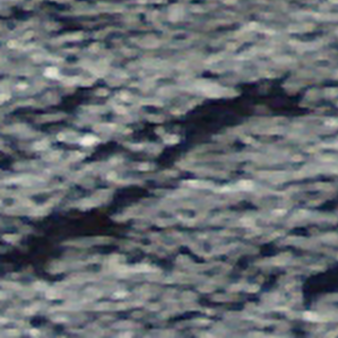
Label: other